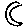
Label: moon